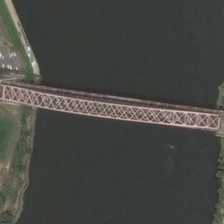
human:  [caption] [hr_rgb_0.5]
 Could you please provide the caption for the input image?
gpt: one side of the bridge is the city, the other side is a green area .

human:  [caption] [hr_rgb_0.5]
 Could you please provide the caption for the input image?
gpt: a bridge connects the two sides of the river .

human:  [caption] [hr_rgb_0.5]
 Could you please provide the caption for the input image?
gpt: a bridge is over a river with many green trees in two sides .

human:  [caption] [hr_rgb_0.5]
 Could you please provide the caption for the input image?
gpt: a bridge is over a river with many green trees in two sides .

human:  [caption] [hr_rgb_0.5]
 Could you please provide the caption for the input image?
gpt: a bridge connects the two sides of the river .